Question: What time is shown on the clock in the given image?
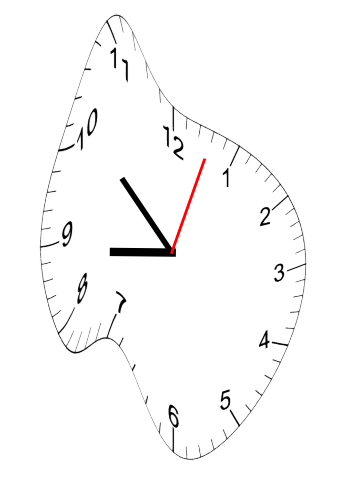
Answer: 08:52:03